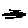
Label: zigzag